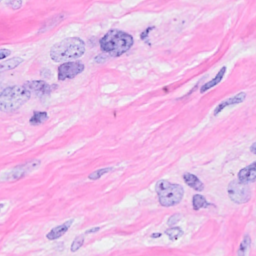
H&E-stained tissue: Breast